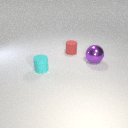
small cyan rubber cylinder in front of large purple metal sphere